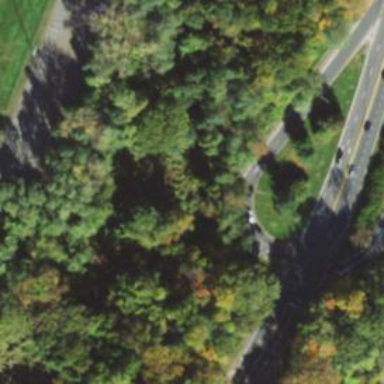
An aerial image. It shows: Trunk link highway with asphalt surface.